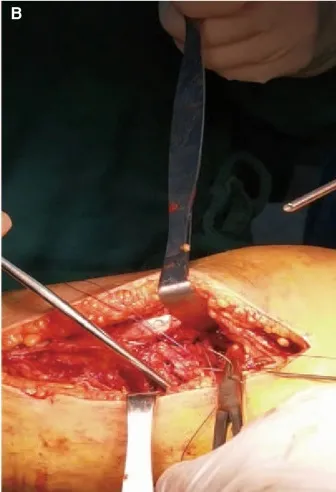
(A, B) Intraoperative absorbable suture was knitted and knotted through the patellar bone tunnel.
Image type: medical_photograph (other_medical_photograph)